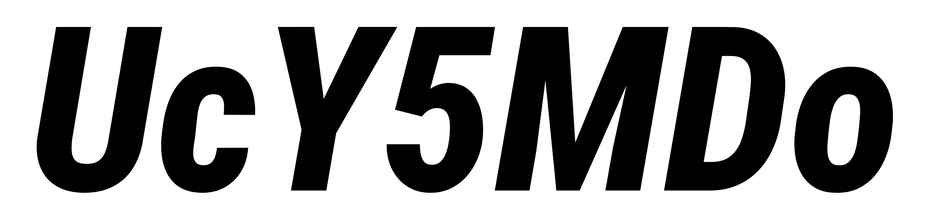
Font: Roboto-Italic_Condensed_ExtraBold_Italic